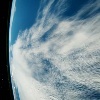
Label: cloud